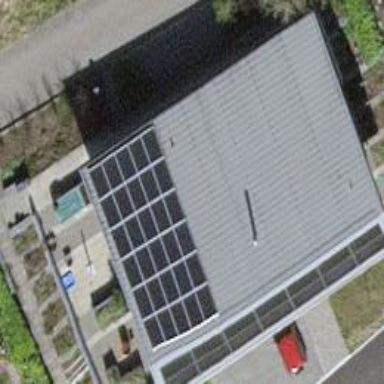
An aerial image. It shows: Solar power generator with photovoltaic panels.